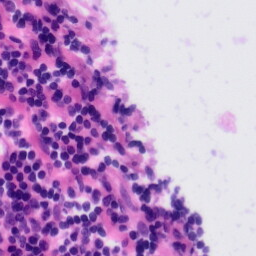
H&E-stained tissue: Tonsil